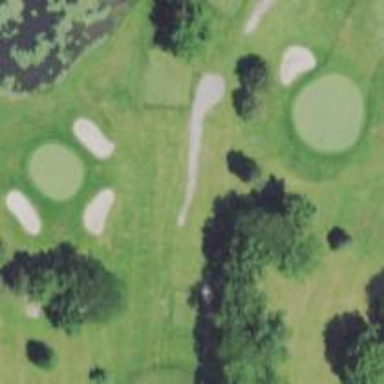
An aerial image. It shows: Path used for both walking and golf.